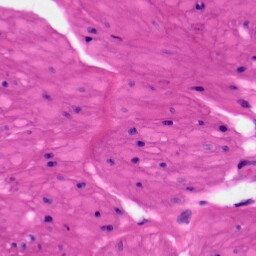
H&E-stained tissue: Skin